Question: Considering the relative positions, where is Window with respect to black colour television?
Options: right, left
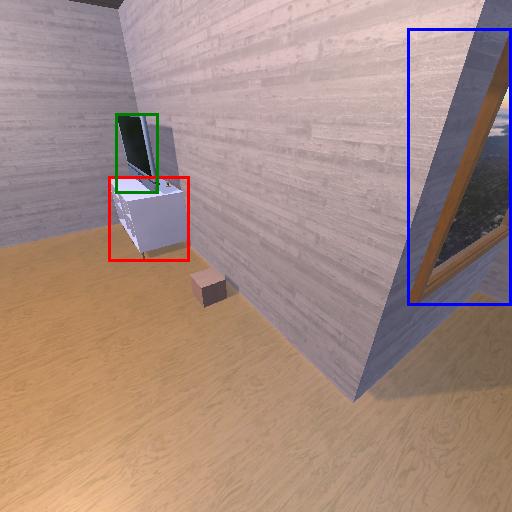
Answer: right